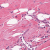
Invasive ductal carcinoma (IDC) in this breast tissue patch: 0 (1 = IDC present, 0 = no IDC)